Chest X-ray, AP view. Patient: 53 years old, sex F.
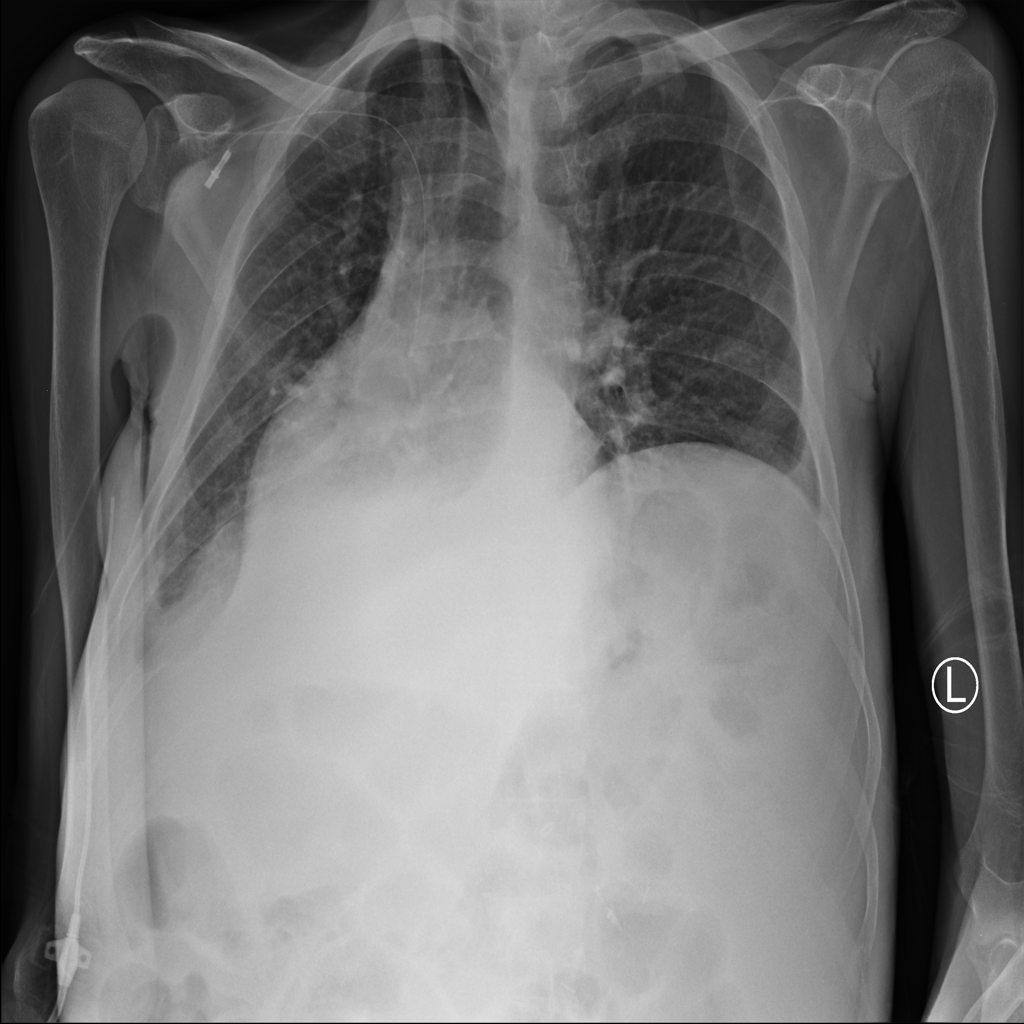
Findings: Atelectasis, Effusion, Infiltration